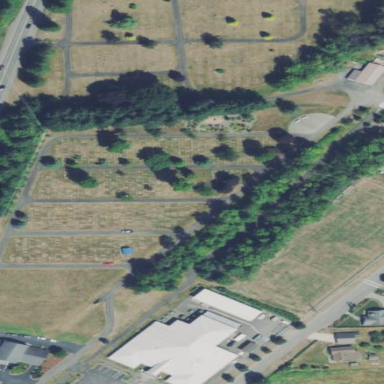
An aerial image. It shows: Cemetery.